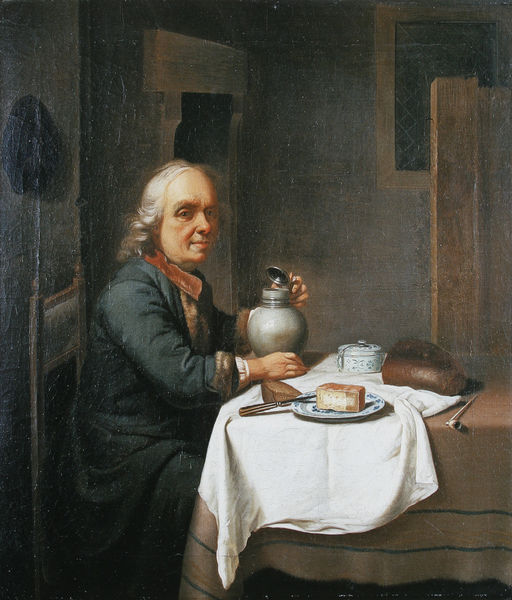
Titel: Selbstbildnis als alter Mann bei der Mahlzeit
Künstler: Justus Juncker
Standort: Mainz
Institution: Landesmuseum
Schlagwörter: blau, dunkel, gemälde, hand, mann, schatten, weiß, sitzen, abend, braun, fenster, frisur, haar, hell, hintergrund, holz, hut, licht, mund, nase, profil, raum, schwarz, stirn, stuhl, szene, tisch, tür, zimmer, ölbild, blick, haus, rot, tuch, beige, malerei, alt, hemd, jacke, kappe, mütze, trinken, wand, architektur, augen, barock, falten, gesicht, kragen, leinen, messer, teller, bildnis, hände, innenraum, möbel, portrait, porträt, tischdecke, tischtuch, einsam, flach, gitter, haare, interieur, mantel, sitzend, decke, innen, saum, musiker, locken, genre, kamin, kanne, keramik, krug, stillleben, ton, perücke, lächeln, seitlich, ecke, düster, rand, blue, chair, hat, men, white, window, women, essen, tafel, wein, dark, face, grey, hair, interior, nose, old, painting, room, sitting, table, tapete, tea, wall, pfeife, gestreift, streifen, looking, oil painting, brot, dining, dining room, pot, stube, vase, besen, faltenwurf, allein, knie, fallen, bauer, betrachter, deckel, kruste, nahrung, zinn, hängen, alter, dose, porzellan, geschirr, kuchen, lockig, seite, uniform, wine, heiter, speisen, mahlzeit, wood, leib, halbprofil, besteck, food, man, wurst, hunger, house, male, frühstück, zipfel, brotlaib, butter, laib, pfeiffe, käse, ansehen, color, shadow, coat, old man, kanten, brotzeit, desk, smile, zufriedenheit, meerschaum, humpen, öffnen, door, scene, still life, urn, ancient, clothes, gemäöde, cloth, home, vesper, zucker, stripe, zuckerdose, eat, eating, holland, gentleman, tablecloth, plate, doorway, forehead, shirt, jug, pitcher, drink, body, drinking, pfiefe, turkey, mutze, abendbrot, wig, can, knife, brotkanten, meal, tonpfeife, franklin, indoor, dinner, bread, supper, alone, pipe, kitchen, alter mann beim essen, öffnet krug, weiße tischdecke, mütze an der wand, lunch, white hair, ben franklin, messre, coffee, 1800s, neutral, gray hair, cake, liquid, breakfast, frock, ham, 1700s, chees, cheese, turket, gray hear, striped tablecloth, table cloth white, silverware, loaf, breadd, snack, knjife, nederlands, desc, knoke